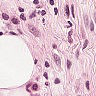
Metastatic tissue present: yes